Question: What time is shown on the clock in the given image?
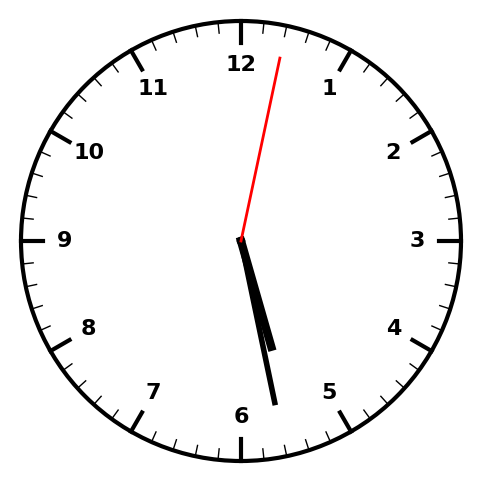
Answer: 05:28:02